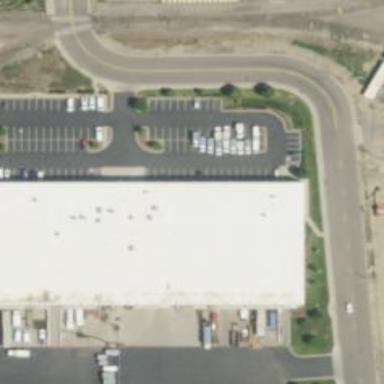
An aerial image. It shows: Commercial building.